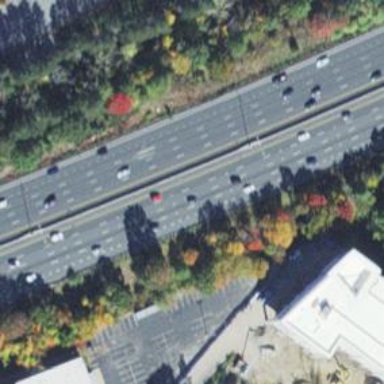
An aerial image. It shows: Motorway junction.